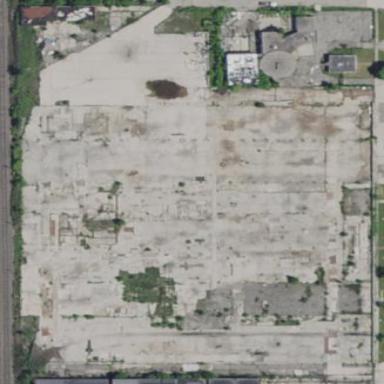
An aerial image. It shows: Brownfield site.